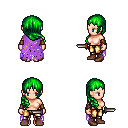
a pixel art fantasy rpg character, female body template, human, light skin, maroon tattered cape, gold greaves, green right-swept hairstyle, leather bracers, brown shoes, dagger, four views (front, back, left, right), 2x2 character sprite sheet, small pixel art, hard edges, no anti-aliasing